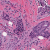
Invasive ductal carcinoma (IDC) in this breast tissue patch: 1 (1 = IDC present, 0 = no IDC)